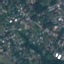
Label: Residential